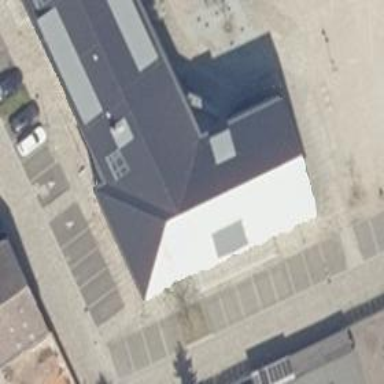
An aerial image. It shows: Library.